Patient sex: M
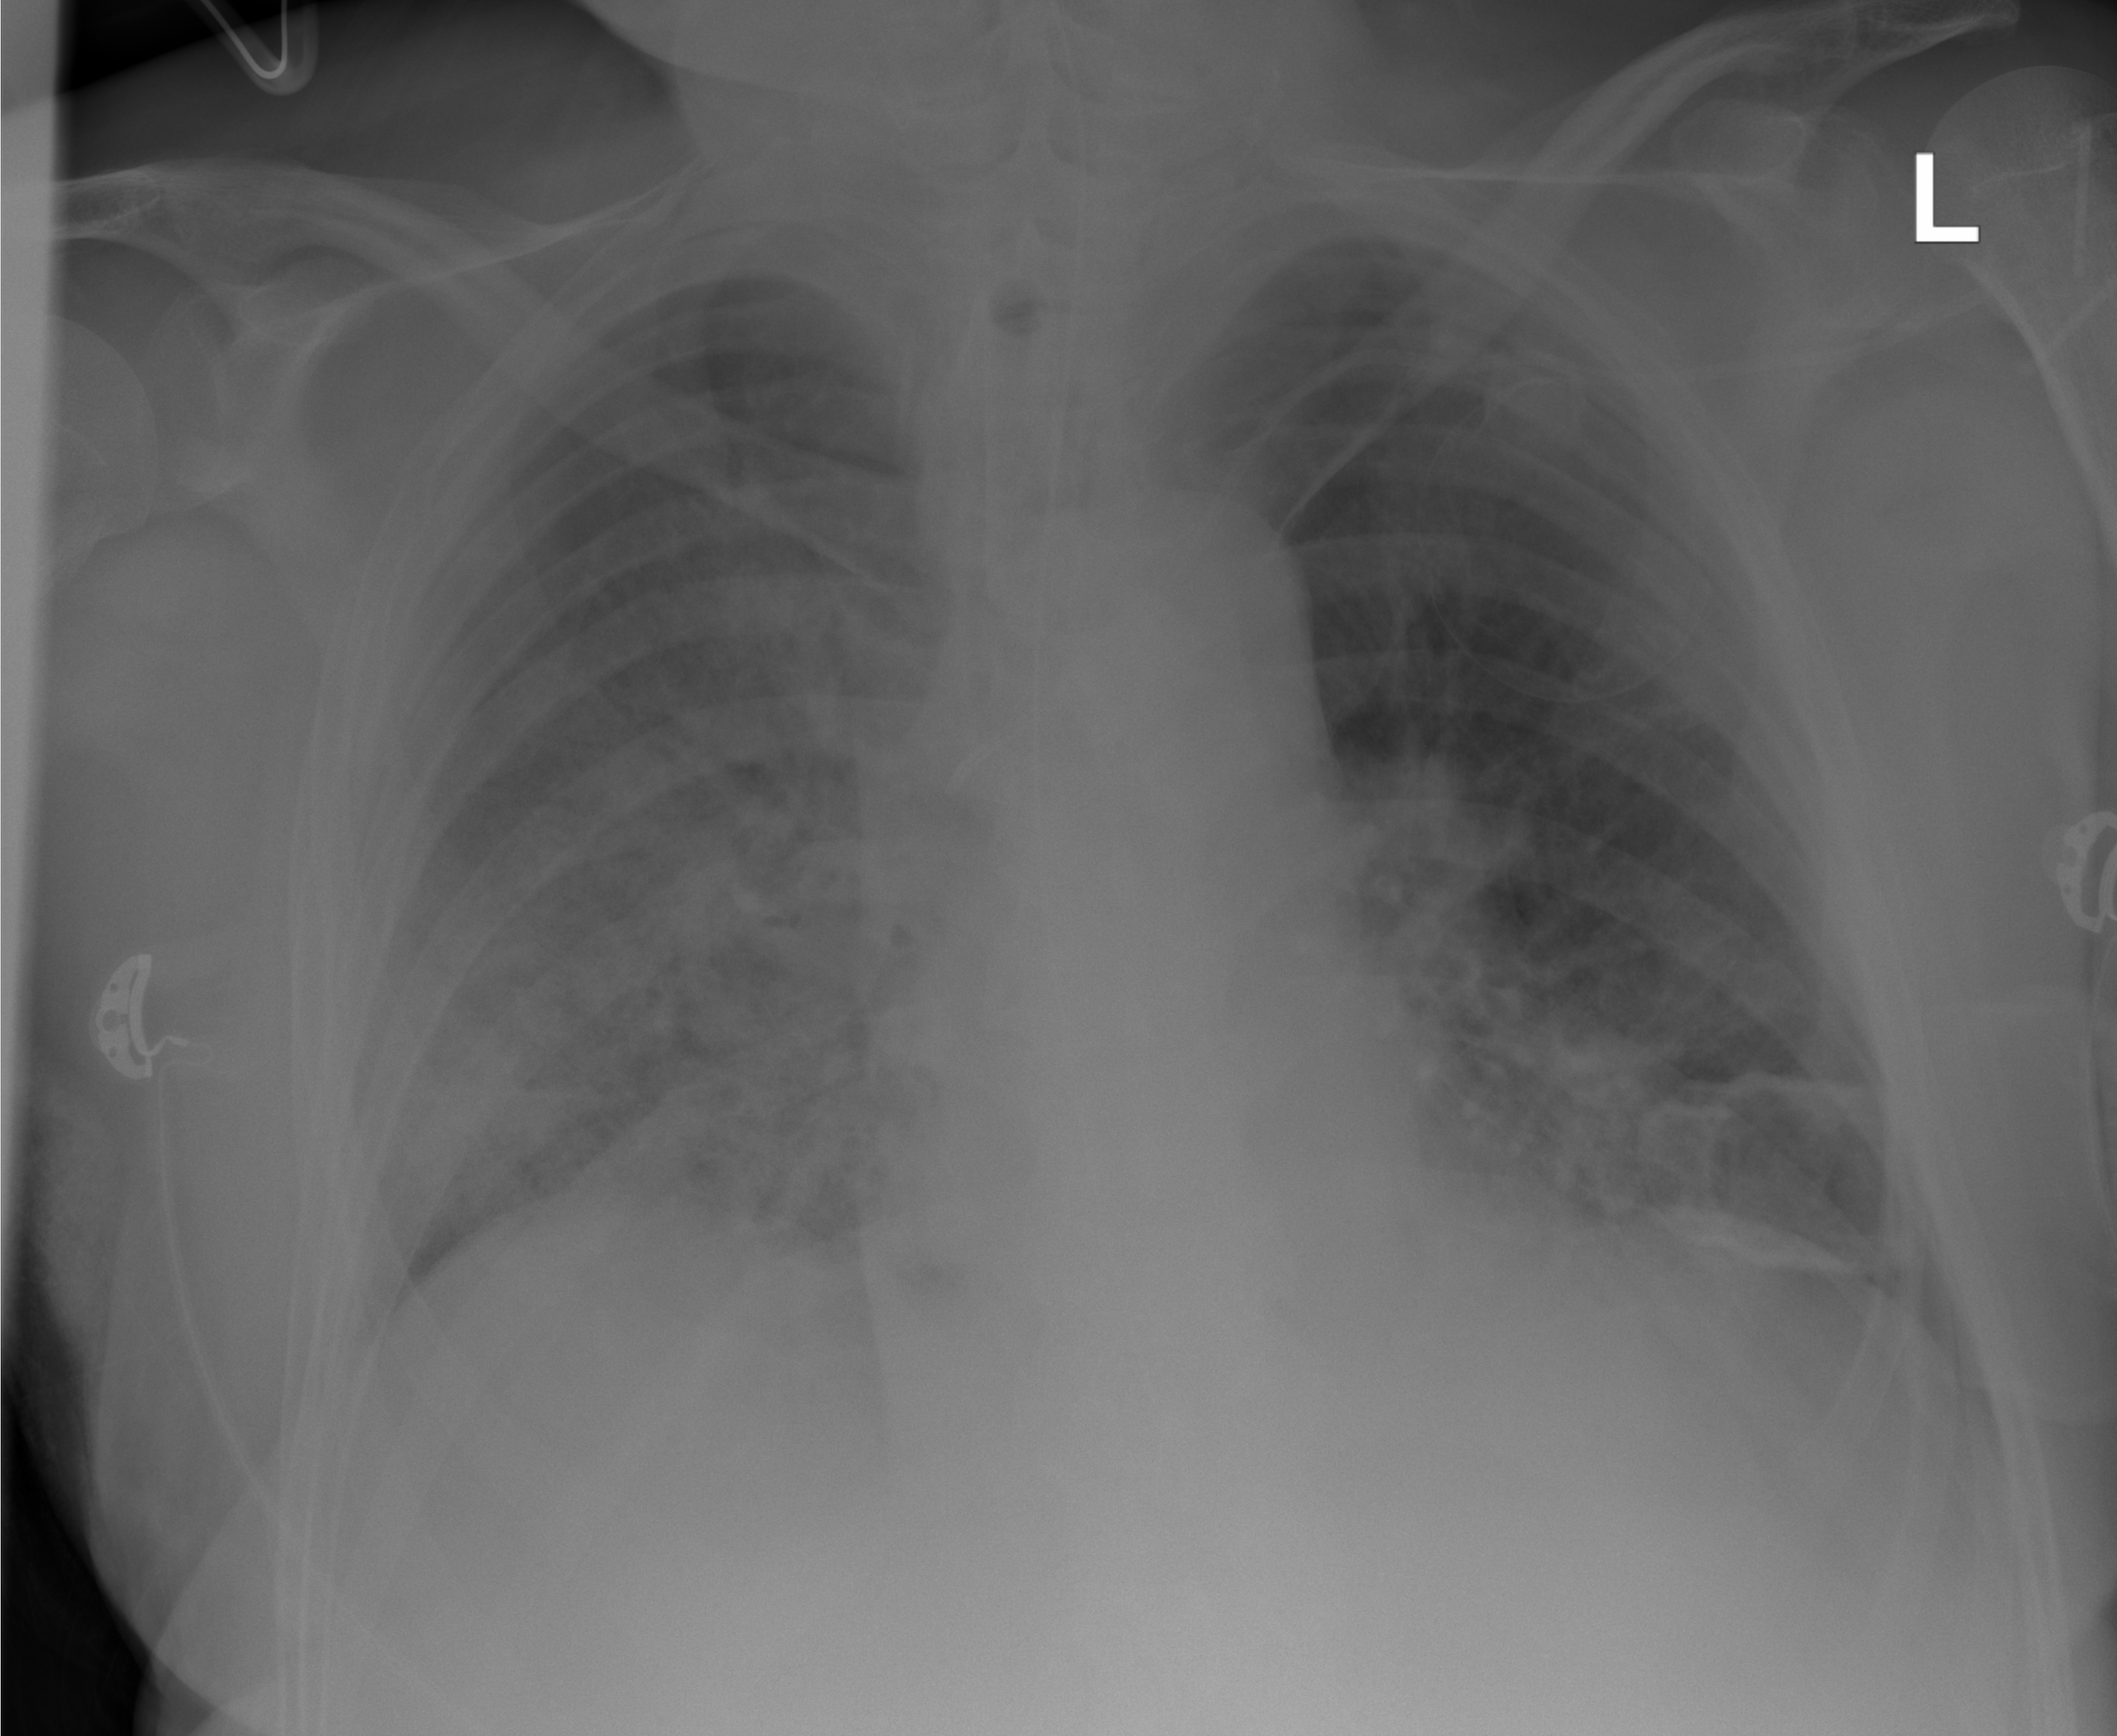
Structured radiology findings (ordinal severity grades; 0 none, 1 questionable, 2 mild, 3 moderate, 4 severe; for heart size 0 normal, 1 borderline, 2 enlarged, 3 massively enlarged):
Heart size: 0
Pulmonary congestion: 3
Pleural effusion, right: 2
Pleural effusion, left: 1
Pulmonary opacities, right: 3
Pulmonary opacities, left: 2
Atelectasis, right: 2
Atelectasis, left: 2